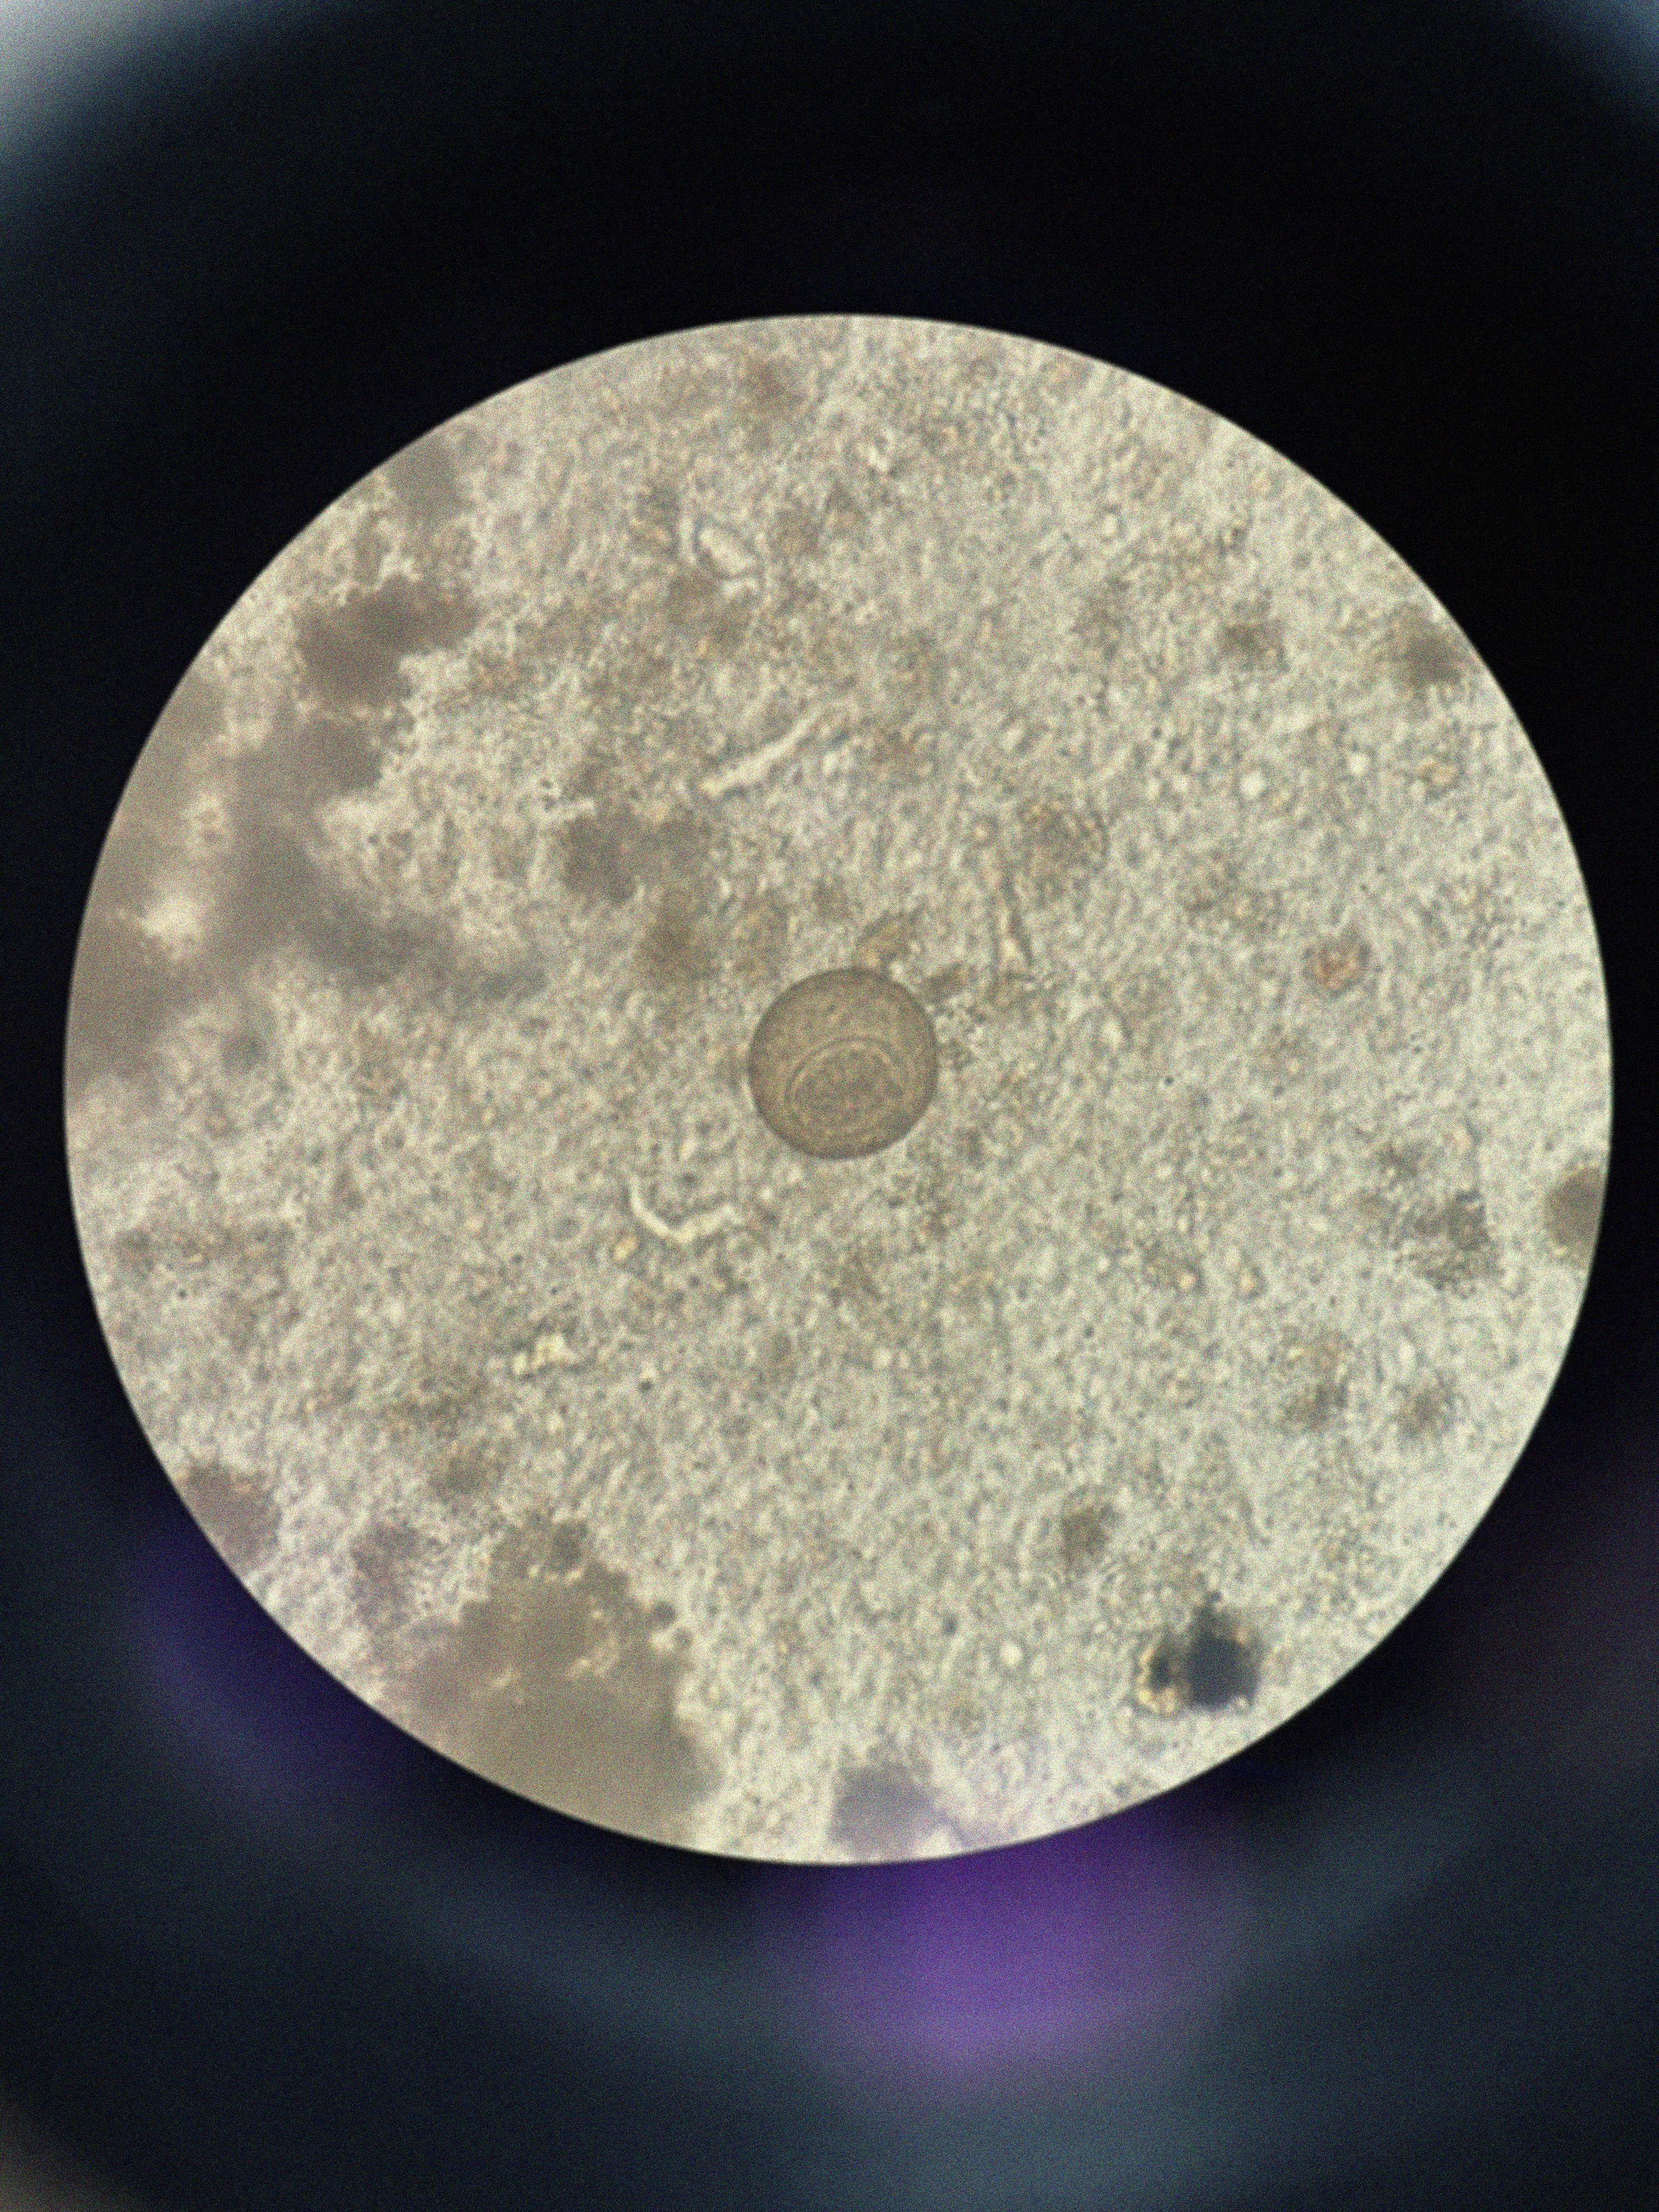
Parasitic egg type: Hymenolepis diminuta